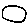
Label: circle